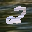
Label: 2